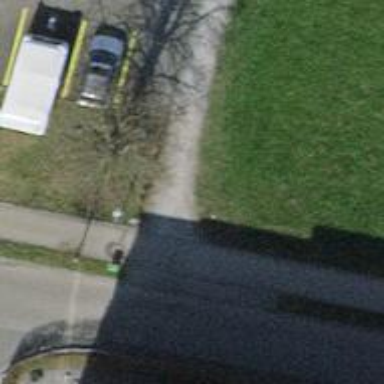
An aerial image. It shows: Path with fine gravel surface.